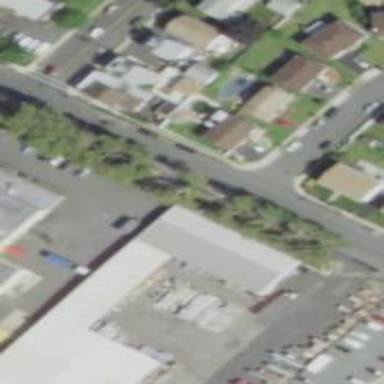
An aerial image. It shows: Industrial building.